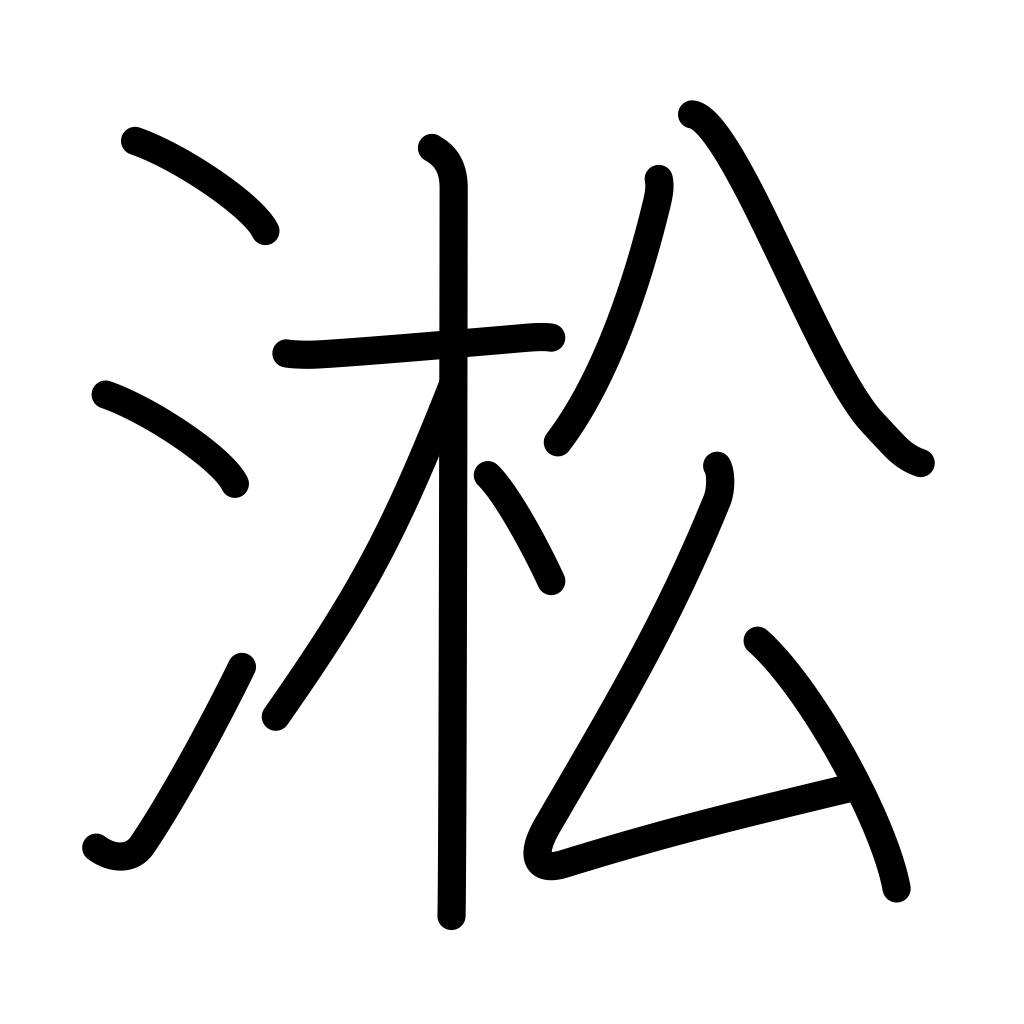
Meaning: name of a Chinese river